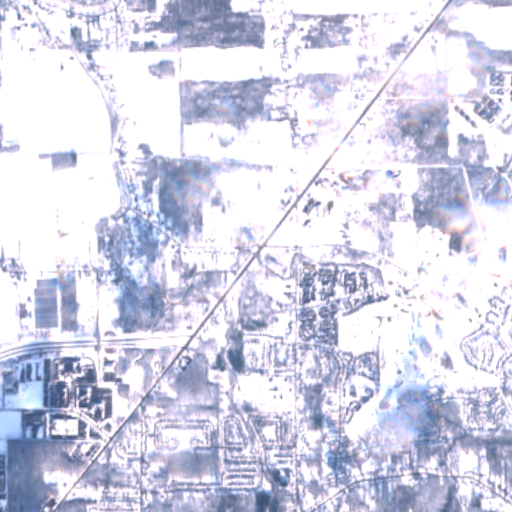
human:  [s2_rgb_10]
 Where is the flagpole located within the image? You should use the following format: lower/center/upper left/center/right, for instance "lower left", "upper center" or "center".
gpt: The flagpole is located in the center of the image.
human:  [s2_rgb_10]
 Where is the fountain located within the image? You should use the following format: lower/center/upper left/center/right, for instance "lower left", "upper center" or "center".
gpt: The fountain is located in the center of the image.
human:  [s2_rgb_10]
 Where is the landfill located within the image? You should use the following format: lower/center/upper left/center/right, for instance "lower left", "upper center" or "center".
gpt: There is no landfill in the image.